Question: I'm trying to recreate the bootstrap look of input fields whereby they look joined together in one box like this:

Can anyone give me a hand with the CSS used to create this effect?
HTML:
'''
<div>
<input type='text' placeholder='email' />
<input type='text' placeholder='password' />
</div>
'''
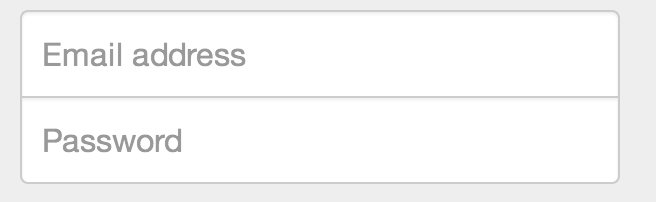
Answer: Remember that you can set border-radius individually, so:
'''
.joined input{
-webkit-appearance: none;
-moz-appearance: none;
appearance: none;
border:1px solid;
display:block;
margin:0;
padding:4px;
}
.joined input:nth-child(1) {
border-radius: 4px 4px 0 0;
}
.joined input:nth-child(2) {
border-radius: 0 0 4px 4px;
border-top: none;
}
'''
Here is an example: <URL>